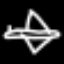
Label: airplane